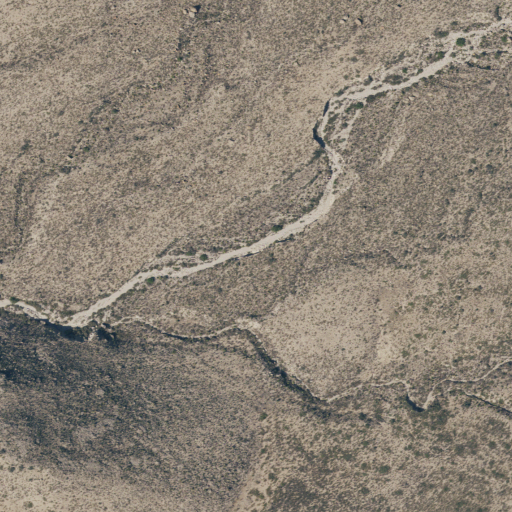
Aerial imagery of valley in Texas named Shirttail Canyon containing only shrub